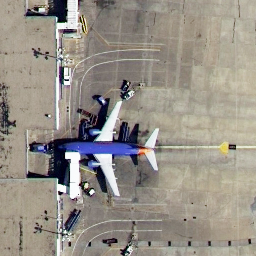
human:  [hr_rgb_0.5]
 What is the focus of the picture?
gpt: airplane